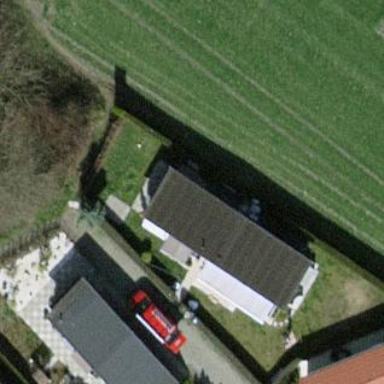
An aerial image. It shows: Static caravan building.